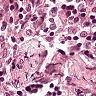
Metastatic tissue present: no